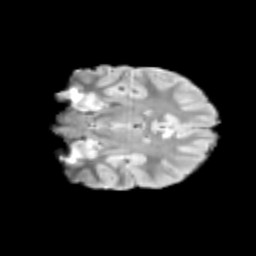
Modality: T2w
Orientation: coronal
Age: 10
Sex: female
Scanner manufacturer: siemens
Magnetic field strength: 3 T
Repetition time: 3.8 s
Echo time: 0.07 s